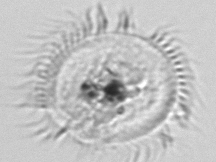
Label: Pleuronema